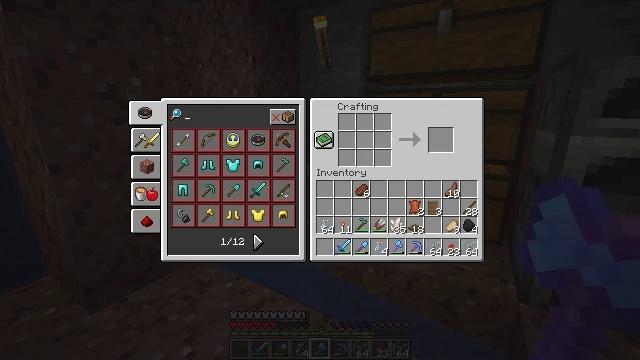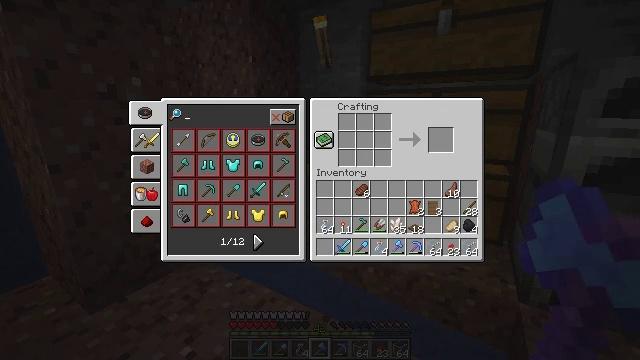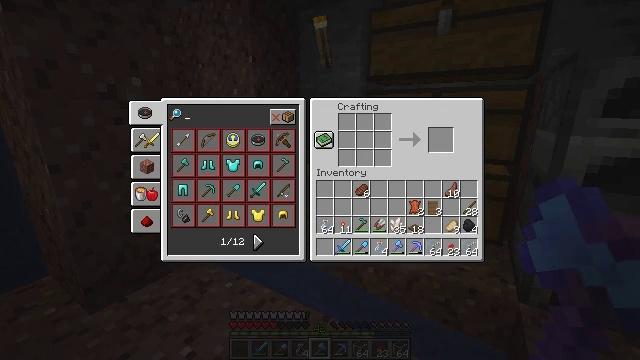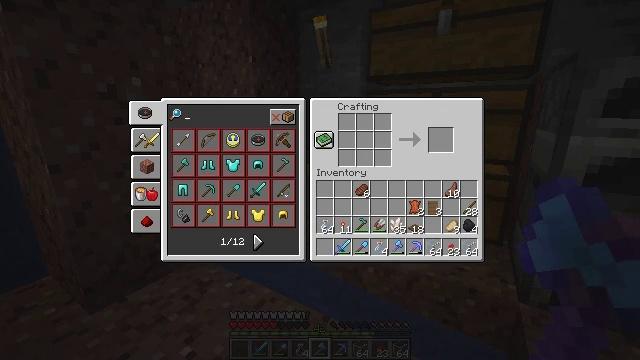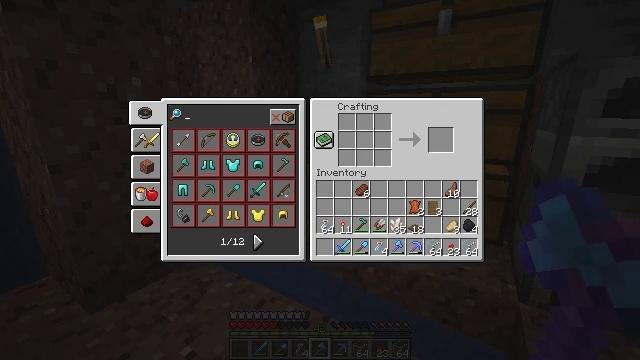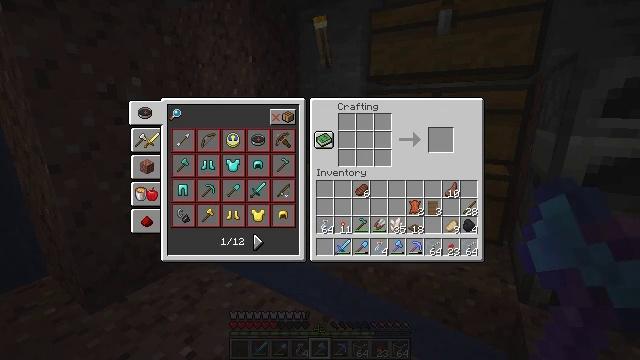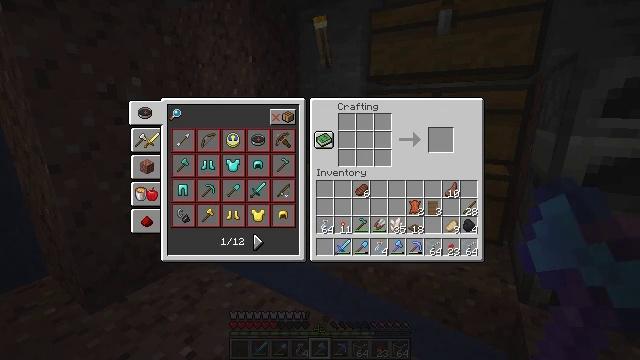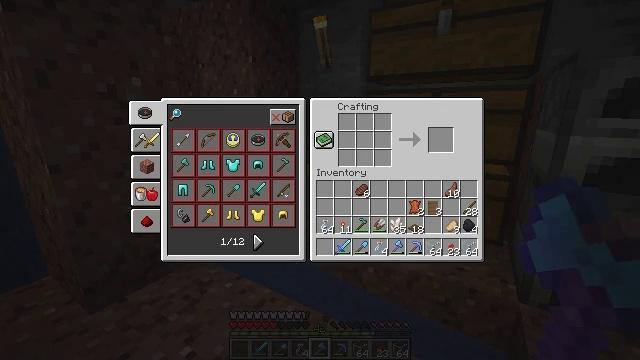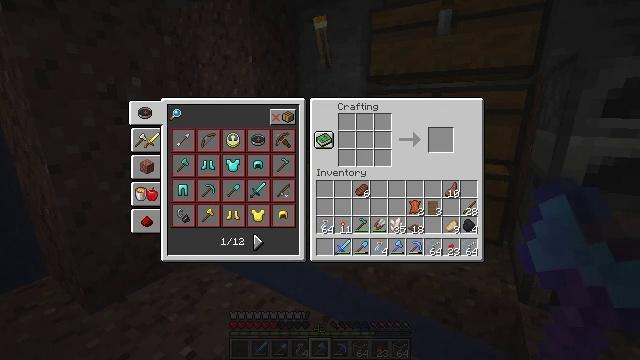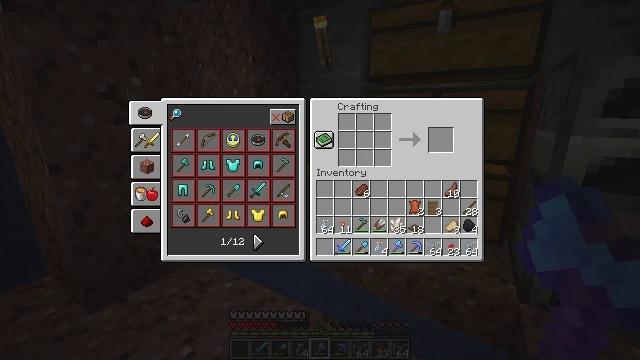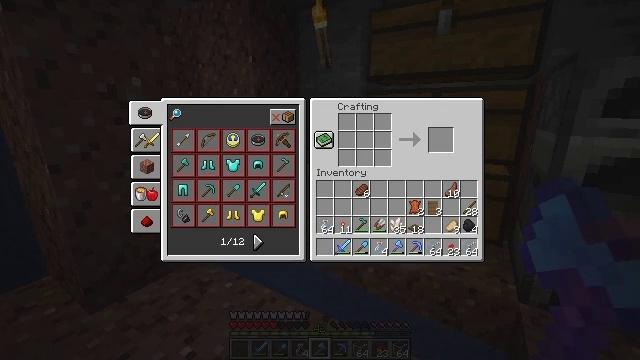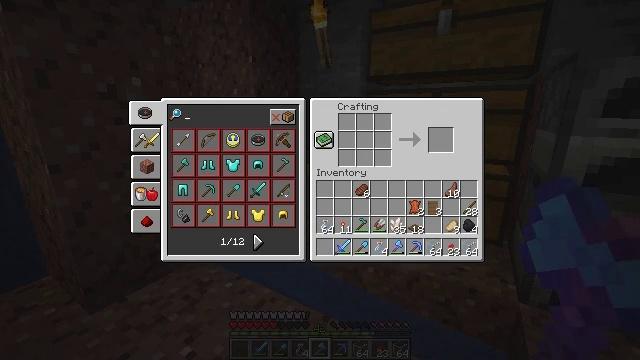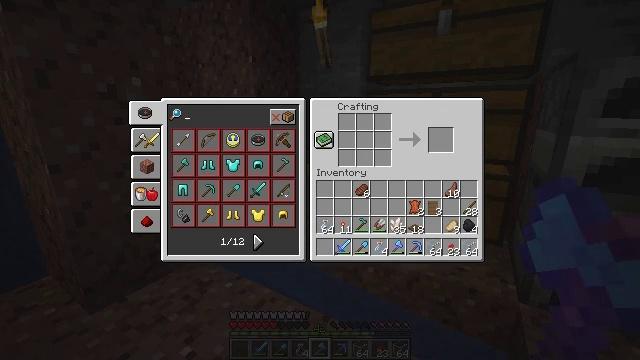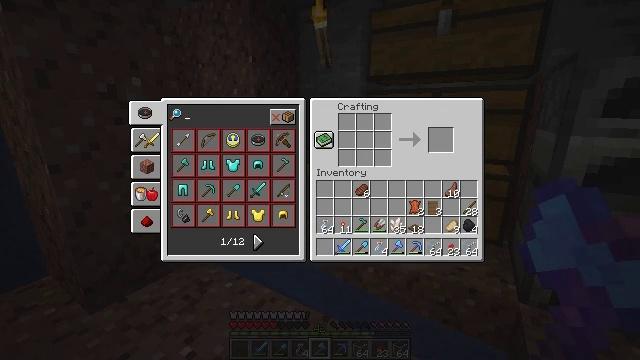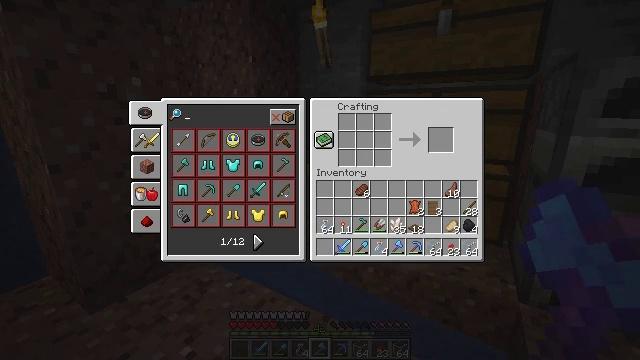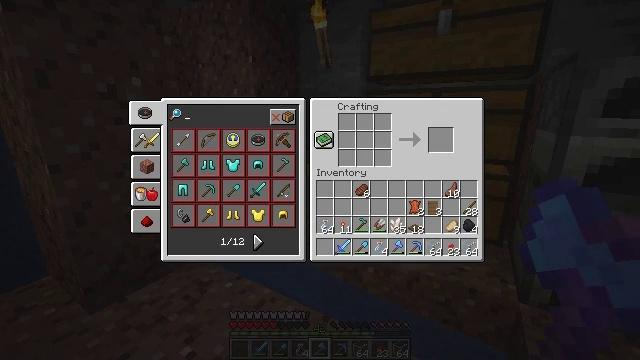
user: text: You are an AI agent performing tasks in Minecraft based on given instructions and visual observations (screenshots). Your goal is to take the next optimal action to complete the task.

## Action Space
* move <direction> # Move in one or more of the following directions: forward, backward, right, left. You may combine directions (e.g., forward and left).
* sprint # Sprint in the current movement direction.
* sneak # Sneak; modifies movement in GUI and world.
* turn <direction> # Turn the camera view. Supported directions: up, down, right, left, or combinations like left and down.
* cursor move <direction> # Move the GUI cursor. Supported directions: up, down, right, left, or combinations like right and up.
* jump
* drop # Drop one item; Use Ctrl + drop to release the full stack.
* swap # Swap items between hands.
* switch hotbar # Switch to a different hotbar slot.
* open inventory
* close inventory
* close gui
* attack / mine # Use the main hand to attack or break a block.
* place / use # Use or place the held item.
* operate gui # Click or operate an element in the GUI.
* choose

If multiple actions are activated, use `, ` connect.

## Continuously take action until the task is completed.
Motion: motion action
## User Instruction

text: Use the crafting table to craft a glass bottle.
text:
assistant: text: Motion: no_op
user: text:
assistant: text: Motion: no_op
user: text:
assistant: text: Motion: no_op
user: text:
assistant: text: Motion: no_op
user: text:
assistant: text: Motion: no_op
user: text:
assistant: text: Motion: no_op
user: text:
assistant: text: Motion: no_op
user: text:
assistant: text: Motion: no_op
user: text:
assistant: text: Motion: no_op
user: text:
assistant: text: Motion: no_op
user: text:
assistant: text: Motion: no_op
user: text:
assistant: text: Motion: no_op
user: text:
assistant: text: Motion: no_op
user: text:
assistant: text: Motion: no_op
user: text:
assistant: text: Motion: no_op
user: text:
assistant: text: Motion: no_op
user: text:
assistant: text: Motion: no_op
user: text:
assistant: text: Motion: no_op
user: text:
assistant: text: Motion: no_op
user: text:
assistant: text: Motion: no_op
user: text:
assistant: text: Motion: no_op
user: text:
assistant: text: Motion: no_op
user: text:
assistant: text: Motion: no_op
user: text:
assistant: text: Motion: no_op
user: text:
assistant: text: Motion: no_op
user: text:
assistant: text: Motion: no_op
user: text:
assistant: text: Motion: no_op
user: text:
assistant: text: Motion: no_op
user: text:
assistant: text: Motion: no_op
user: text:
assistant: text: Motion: no_op